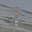
Label: 1